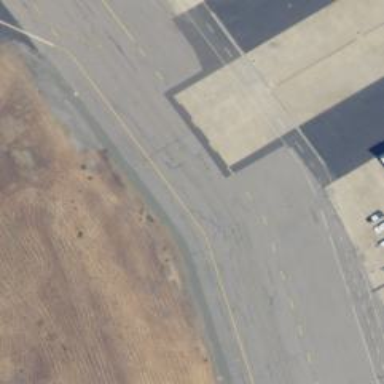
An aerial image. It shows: View of taxiway at the airport.